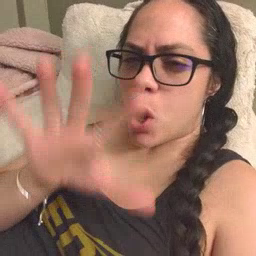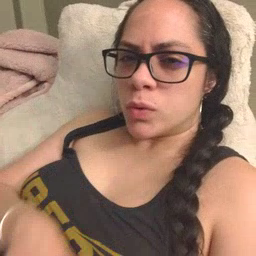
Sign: blow